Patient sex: M
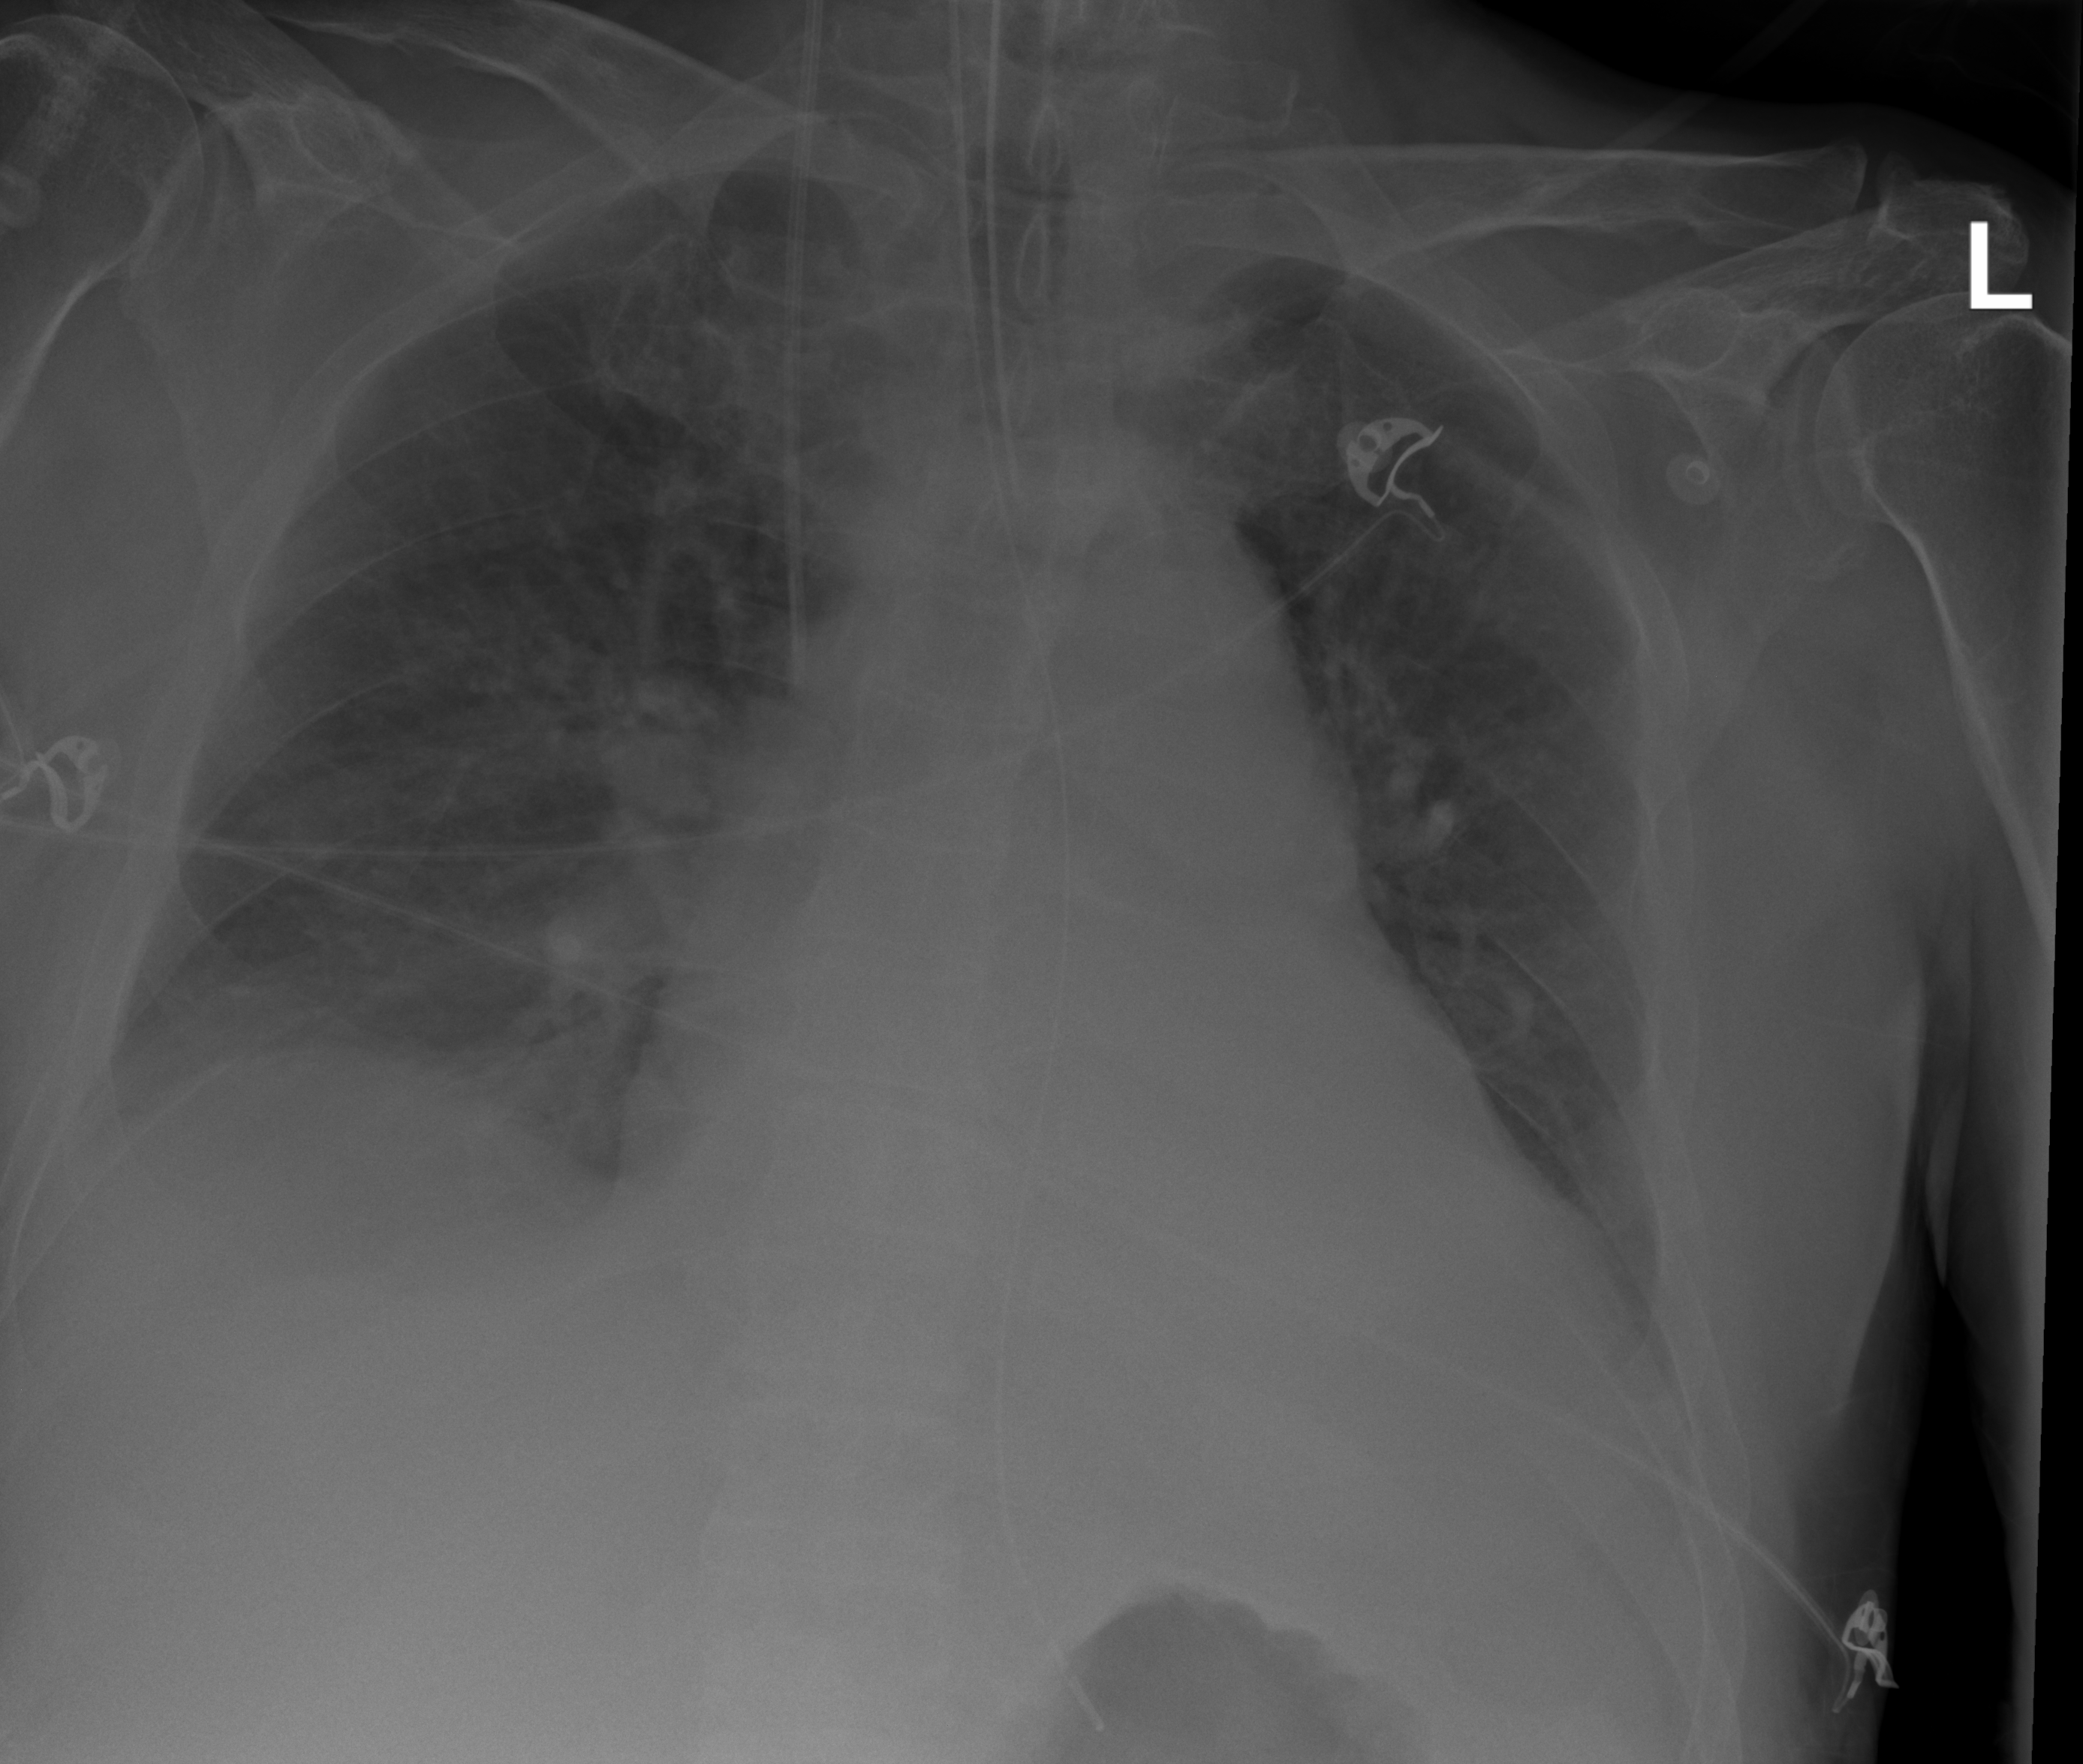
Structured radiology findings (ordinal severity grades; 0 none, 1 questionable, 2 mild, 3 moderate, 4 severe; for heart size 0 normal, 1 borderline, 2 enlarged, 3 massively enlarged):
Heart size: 2
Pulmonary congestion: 2
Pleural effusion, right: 1
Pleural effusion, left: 0
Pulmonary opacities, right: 2
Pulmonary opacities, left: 1
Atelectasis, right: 2
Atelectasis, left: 1